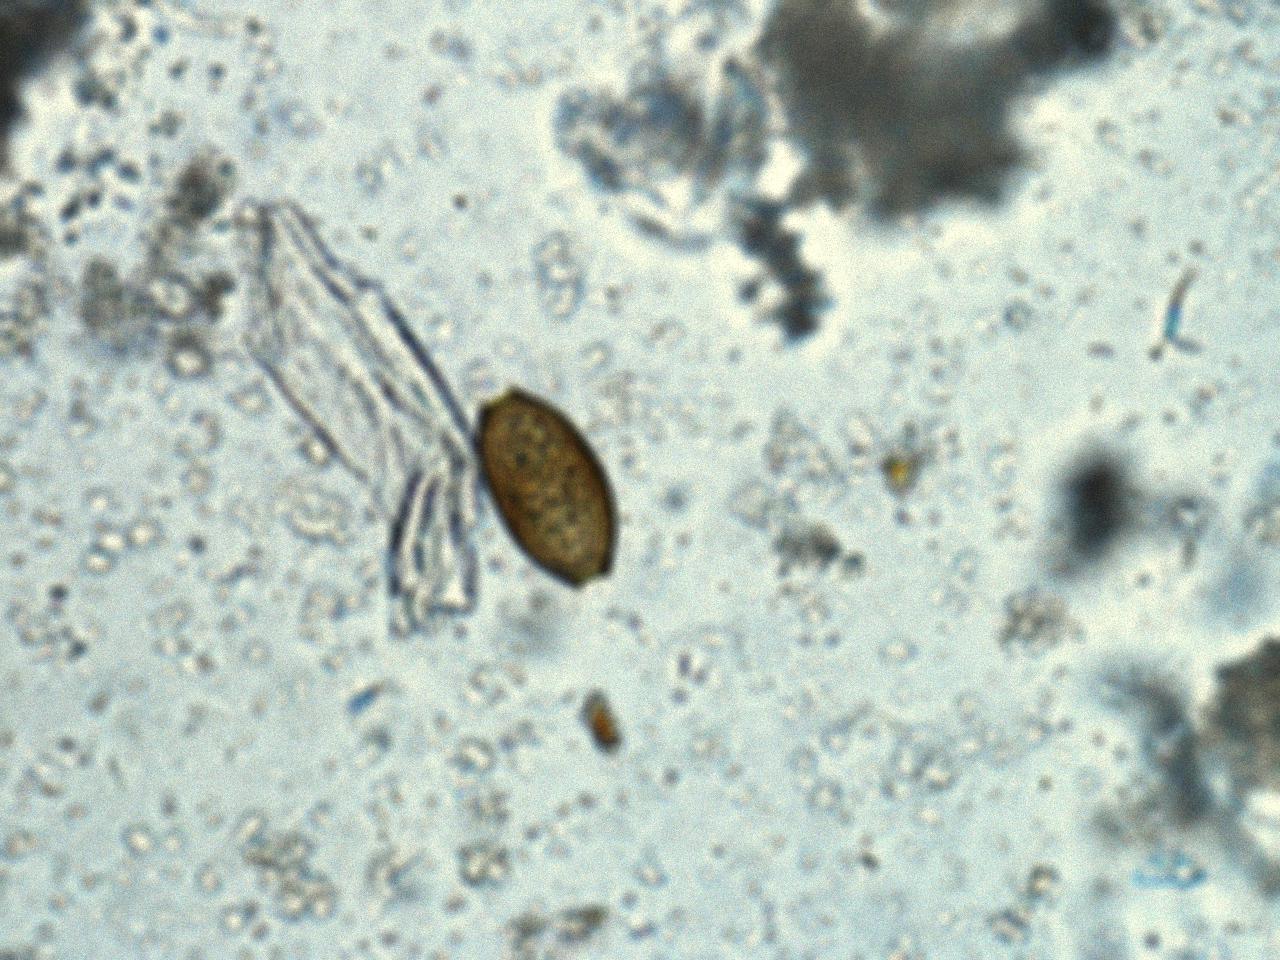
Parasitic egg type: Trichuris trichiura